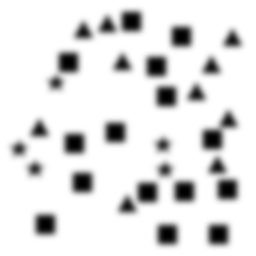
Squares: 15
Triangles: 10
Stars: 5
Total shapes: 30